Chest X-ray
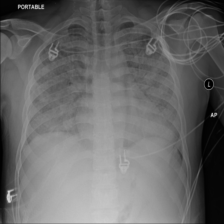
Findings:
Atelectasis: negative
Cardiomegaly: negative
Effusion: negative
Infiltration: positive
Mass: negative
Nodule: negative
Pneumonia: positive
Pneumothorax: negative
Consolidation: negative
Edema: positive
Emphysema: negative
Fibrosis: negative
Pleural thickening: negative
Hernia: negative